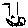
Label: smiley face